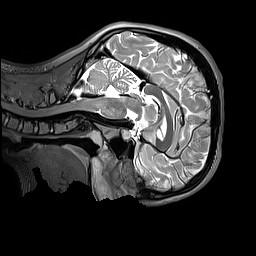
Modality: T2w
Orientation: sagittal
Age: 11
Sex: female
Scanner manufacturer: siemens
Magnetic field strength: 3 T
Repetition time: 3.2 s
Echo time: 0.408 s